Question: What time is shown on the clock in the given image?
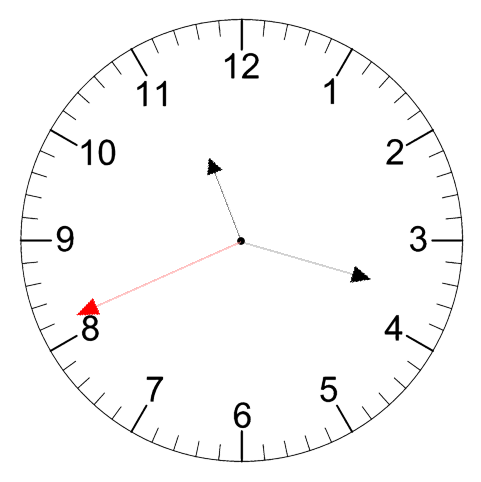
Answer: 11:17:41